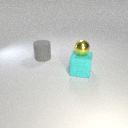
small yellow metal sphere above large cyan rubber cube